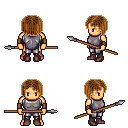
a pixel art fantasy rpg character, male body template, human, tanned skin, steel chest armor, metal pants, brown pageboy hairstyle, leather bracers, maroon shoes, spear, four views (front, back, left, right), 2x2 character sprite sheet, small pixel art, hard edges, no anti-aliasing